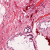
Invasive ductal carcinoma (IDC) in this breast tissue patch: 0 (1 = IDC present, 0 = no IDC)